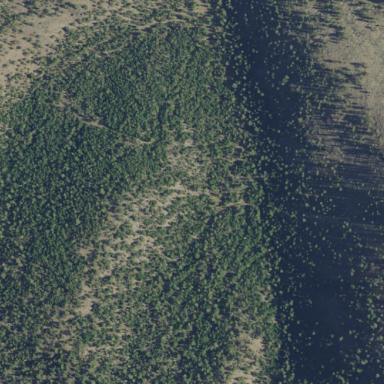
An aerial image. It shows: Forest area.